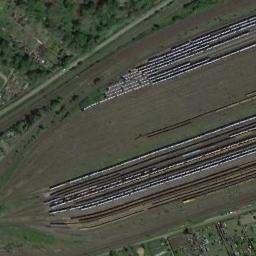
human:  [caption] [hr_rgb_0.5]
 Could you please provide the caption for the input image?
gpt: Both sides of the railway are neat trees .

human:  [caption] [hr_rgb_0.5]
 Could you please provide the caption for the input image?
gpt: The railway is next to some trees and grass .

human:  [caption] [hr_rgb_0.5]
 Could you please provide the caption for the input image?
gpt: Many trains are on the railway .

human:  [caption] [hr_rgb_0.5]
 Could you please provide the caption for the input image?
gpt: These railways have lots of trains of different colors on the tracks and a forest is on one side of the railways .

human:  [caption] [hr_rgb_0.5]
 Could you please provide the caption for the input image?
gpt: There are many trains on the railway .